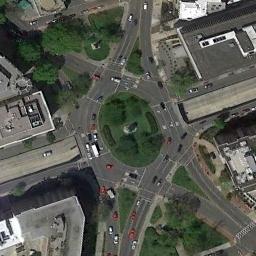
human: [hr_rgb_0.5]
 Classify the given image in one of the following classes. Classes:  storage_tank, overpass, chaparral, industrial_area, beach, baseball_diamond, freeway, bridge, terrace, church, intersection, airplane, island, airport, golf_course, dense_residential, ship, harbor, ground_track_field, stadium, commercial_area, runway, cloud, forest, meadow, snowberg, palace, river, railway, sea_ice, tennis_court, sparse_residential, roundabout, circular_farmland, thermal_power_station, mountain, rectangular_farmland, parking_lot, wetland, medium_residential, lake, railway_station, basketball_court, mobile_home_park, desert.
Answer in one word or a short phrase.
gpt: roundabout